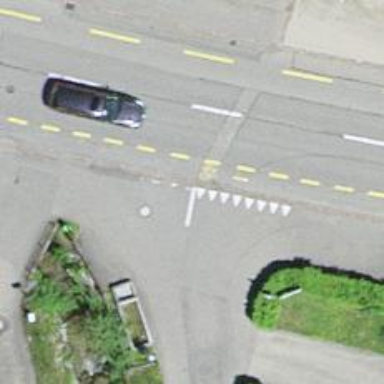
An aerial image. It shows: Road with "give way" sign.